Chest X-ray. View position: AP
Patient age: 68
Patient sex: F
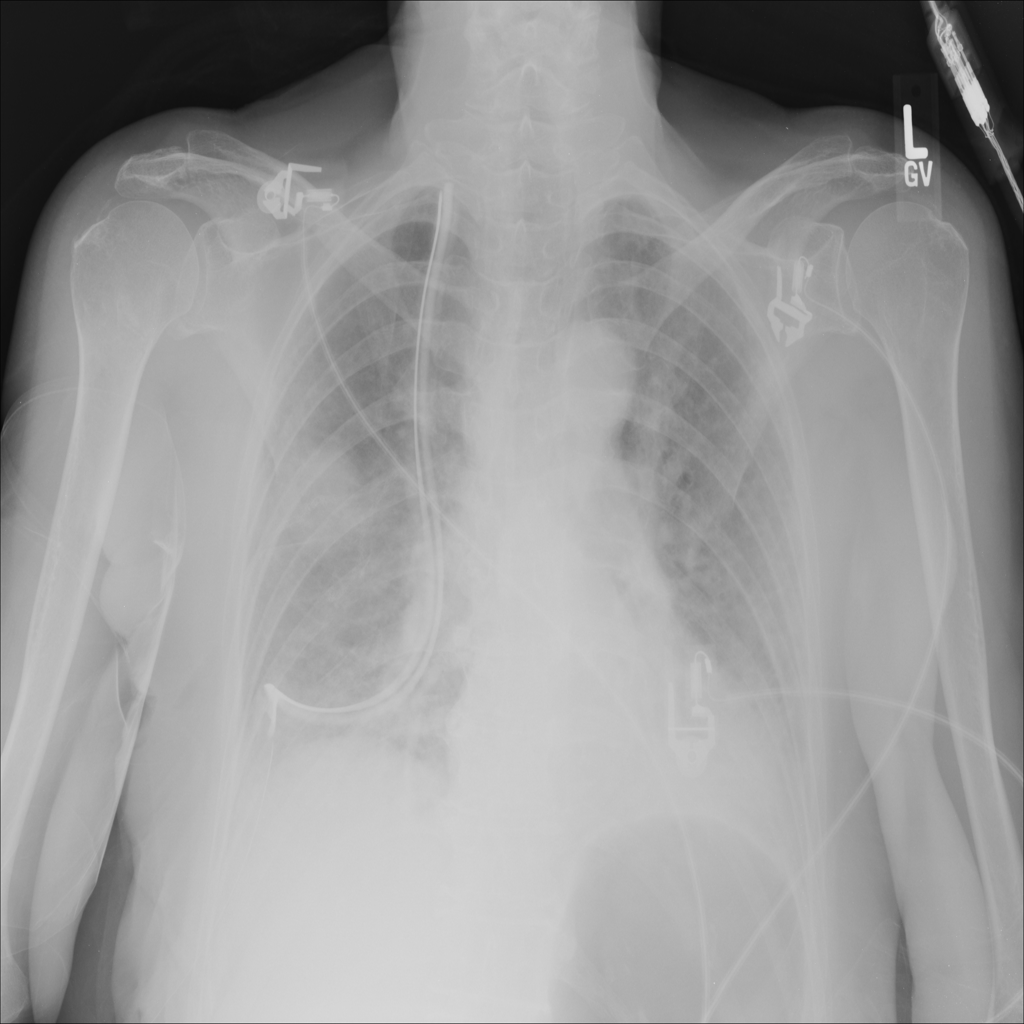
Finding: Pneumothorax